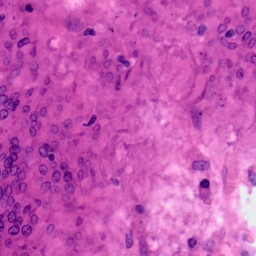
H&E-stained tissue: Colon